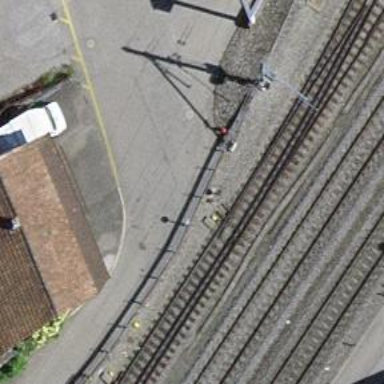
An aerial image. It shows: Railway switch.